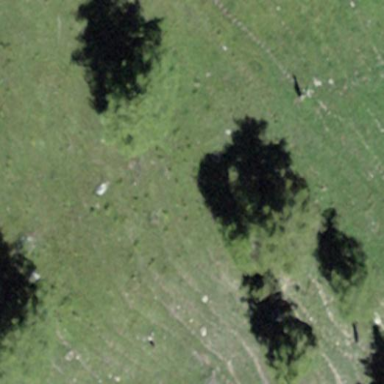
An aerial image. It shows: Forest area.